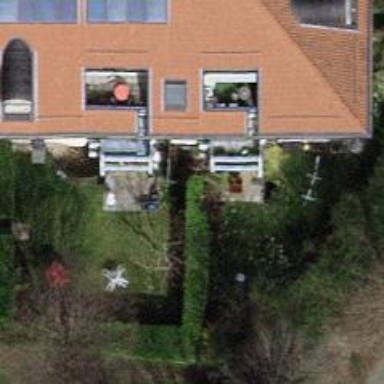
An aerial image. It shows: Garden enclosed by fence.